Question: How can I get the installation folder path and put in a variable using VBScript?

My VBScript put files to certain folders and I want to do it dynamically.
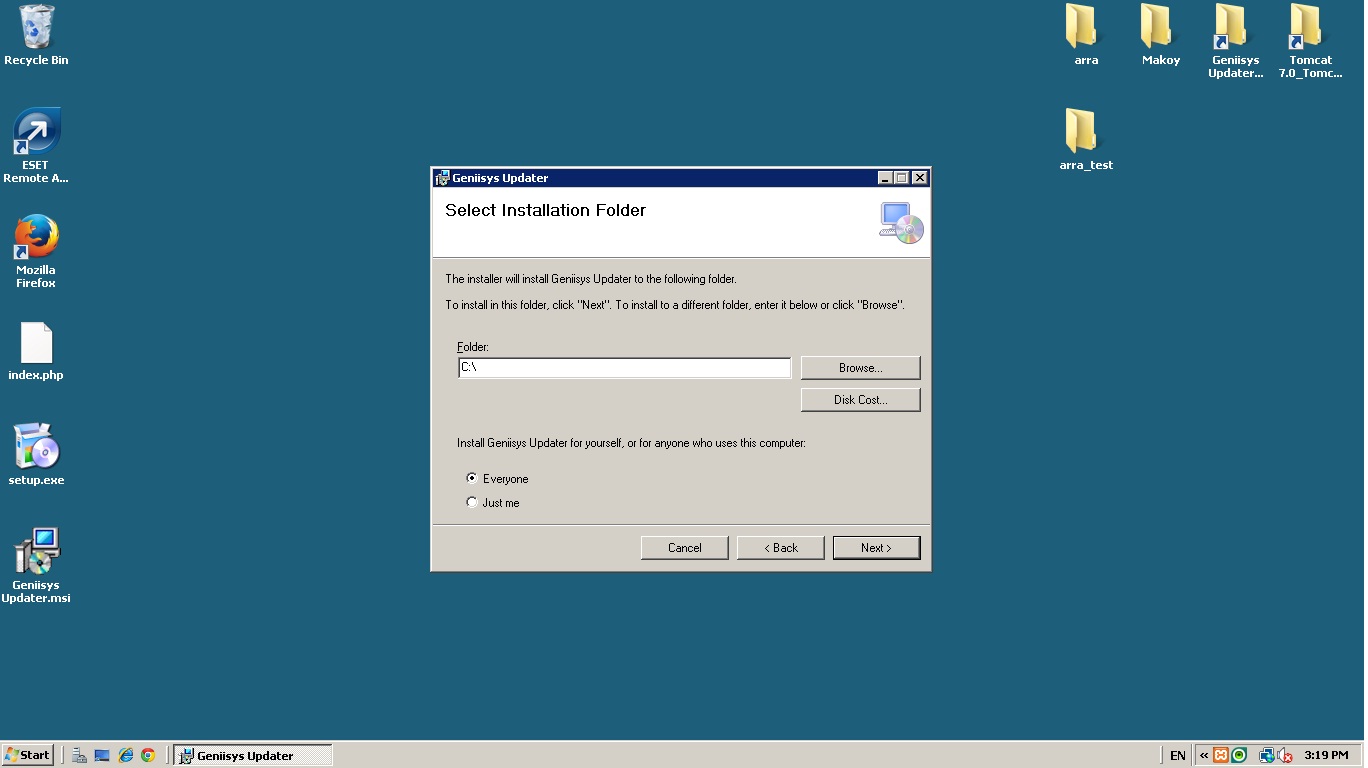
Answer: The answer is that you can't because Visual Studio setups don't have that capability. All custom actions, vbscripts, C++, C# or whatever all run after the files have been installed. There is no capability to run code before or during that UI sequence. If you want to get the location from somewhere on the system, setup projects have a search that might work to get the default value.